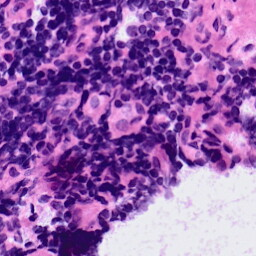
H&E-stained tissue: LymphNode